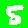
Digit: 5